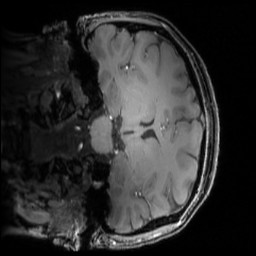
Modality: MP2RAGE
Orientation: coronal
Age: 22
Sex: female
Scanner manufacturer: siemens
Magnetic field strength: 6.98 T
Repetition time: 6 s
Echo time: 0.00283 s